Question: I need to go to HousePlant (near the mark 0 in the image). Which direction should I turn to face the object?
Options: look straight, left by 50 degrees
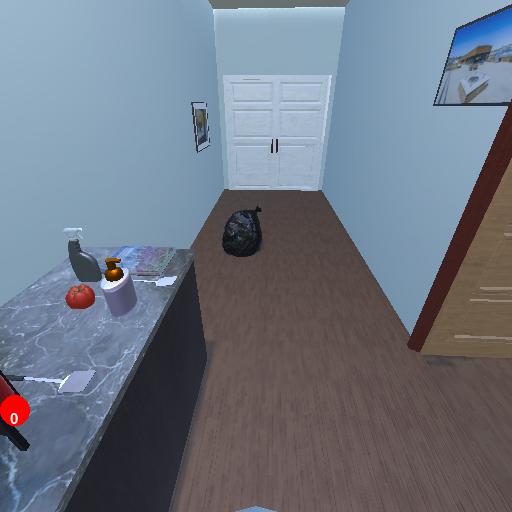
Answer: look straight